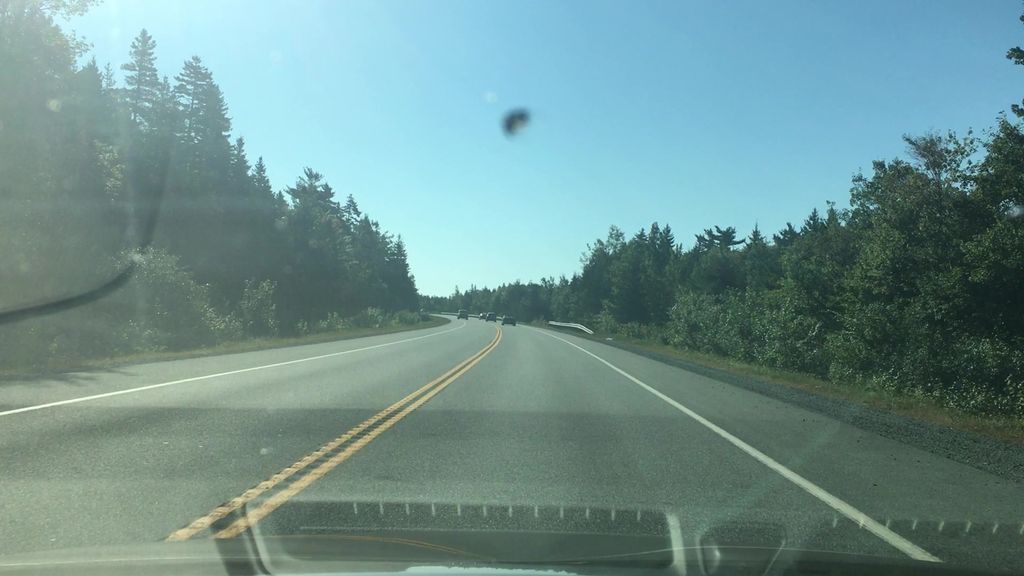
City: halifax